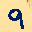
Label: 9